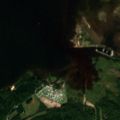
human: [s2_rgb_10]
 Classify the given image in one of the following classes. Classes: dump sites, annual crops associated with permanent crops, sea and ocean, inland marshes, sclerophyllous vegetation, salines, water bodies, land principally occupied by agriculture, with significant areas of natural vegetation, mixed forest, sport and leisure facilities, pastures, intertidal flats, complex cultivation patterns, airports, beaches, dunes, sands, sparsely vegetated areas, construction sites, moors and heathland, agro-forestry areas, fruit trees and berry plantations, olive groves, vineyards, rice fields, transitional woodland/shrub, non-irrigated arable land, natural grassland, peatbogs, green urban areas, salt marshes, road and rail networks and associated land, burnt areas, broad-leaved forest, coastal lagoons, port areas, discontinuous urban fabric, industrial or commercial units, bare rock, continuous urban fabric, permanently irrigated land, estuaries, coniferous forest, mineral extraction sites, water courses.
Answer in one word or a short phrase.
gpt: pastures, broad-leaved forest, mixed forest, salt marshes, sea and ocean